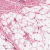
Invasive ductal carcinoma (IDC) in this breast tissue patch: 0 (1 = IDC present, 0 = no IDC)